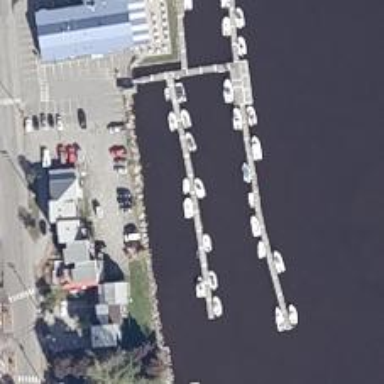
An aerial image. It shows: Man-made pier.